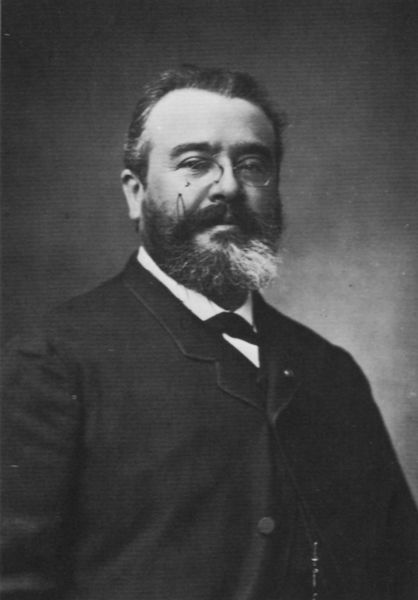
Titel: Adrien Proust (1834-1903), Professor der Medizin, Vater des Schriftstellers Marcel Proust
Künstler: Atelier Nadar
Institution: unbekannt
Schlagwörter: dunkel, mann, schatten, weiß, frankreich, frisur, grau, haar, hintergrund, licht, mund, nase, ohr, paris, schwarz, stirn, blick, schleife, alt, anzug, bart, hemd, jacke, wand, augen, gesicht, kragen, mensch, vollbart, bild, bildnis, herr, portrait, porträt, haare, halbfigur, mantel, pose, augenbrauen, brustbild, en face, knopf, deutschland, kette, modern, frack, dick, krawatte, atelier, uhr, knöpfe, fliege, revers, schnauzer, jacket, foto, fotografie, photographie, stolz, philosoph, schwarz-weiss, vatermörder, portait, brille, schawrz, schriftsteller, arzt, bildniss, nietzsche, kneifer, zwickel, zwicker, photo, uhrkette, kravatte, meliert, halbprofil, binder, unternehmer, gelehrter, taschenuhr, fotographie, aufnahme, monokel, sacko, nadar, geschäftsmann, leberfleck, menetekel, porträtfotografie, anfänge, studio nadar, porträtfoto, augenbrauge, breuer, fotoi, frak, portraitfotografie